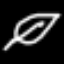
Label: leaf